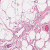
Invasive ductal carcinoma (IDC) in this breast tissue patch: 0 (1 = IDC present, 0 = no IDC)